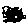
Label: square